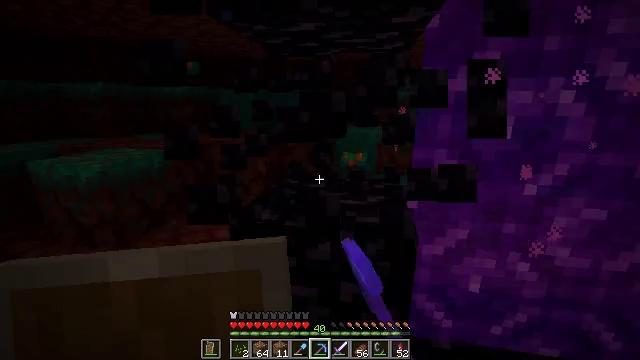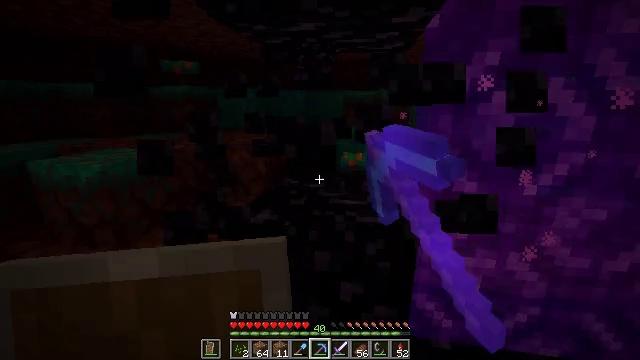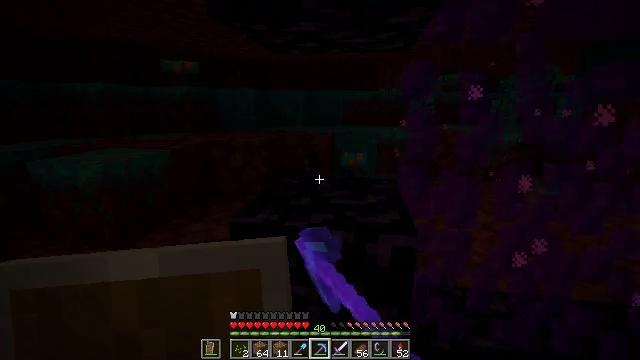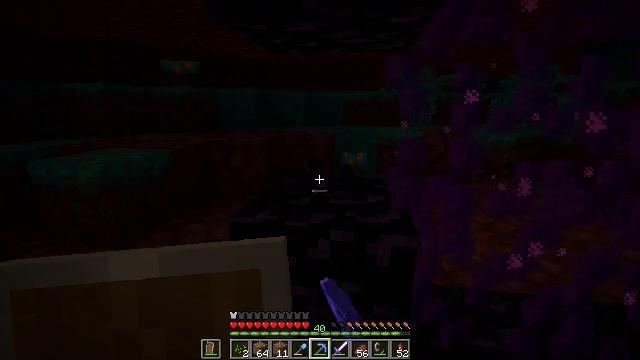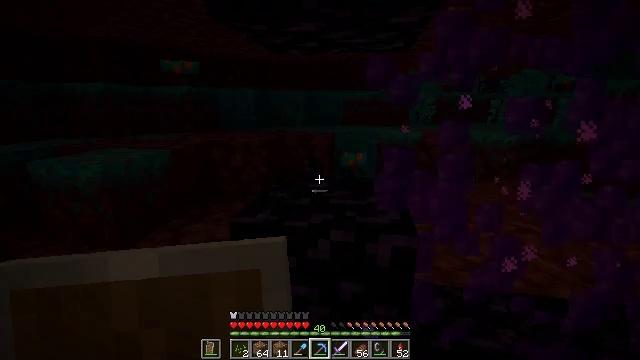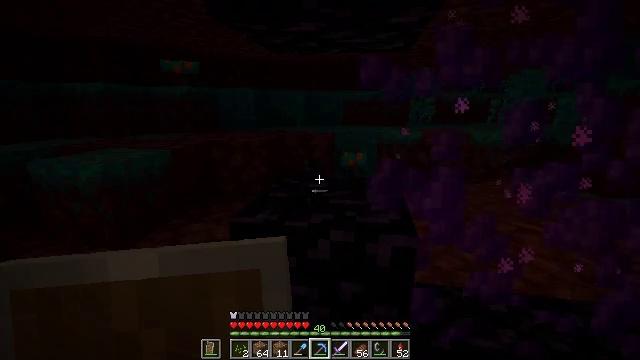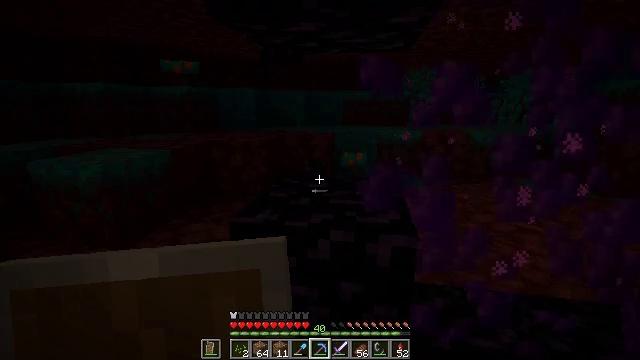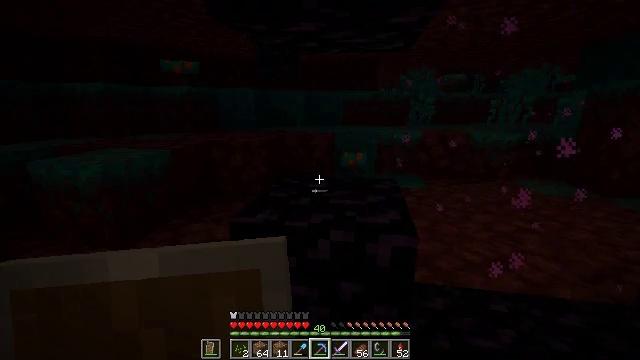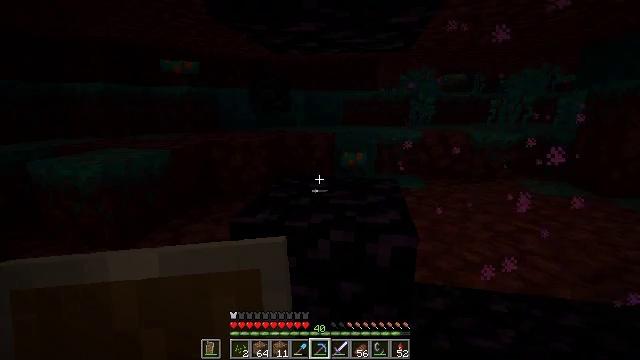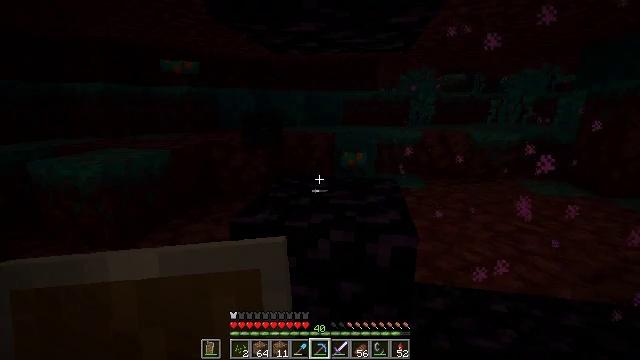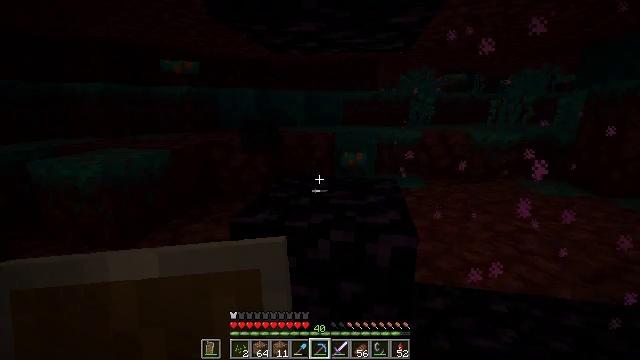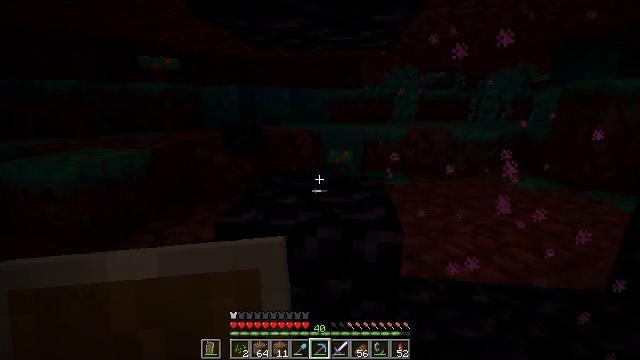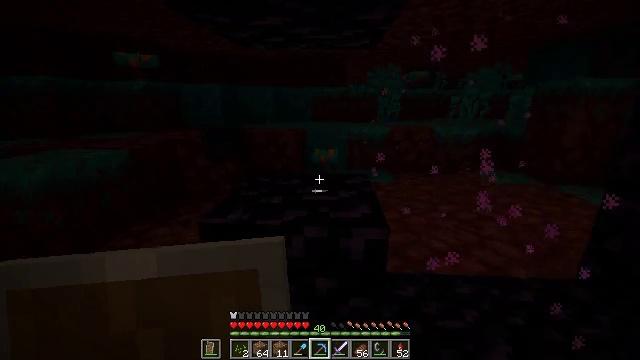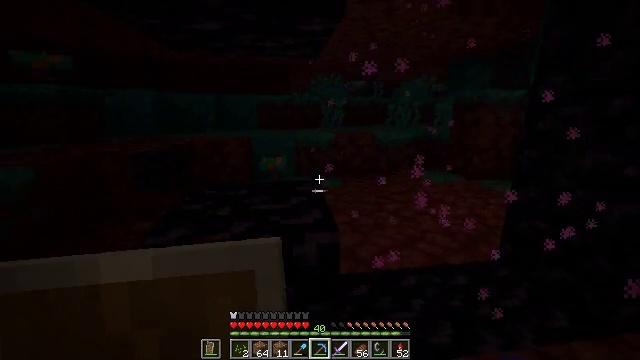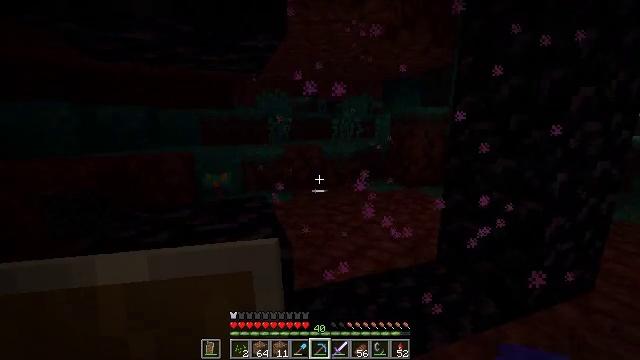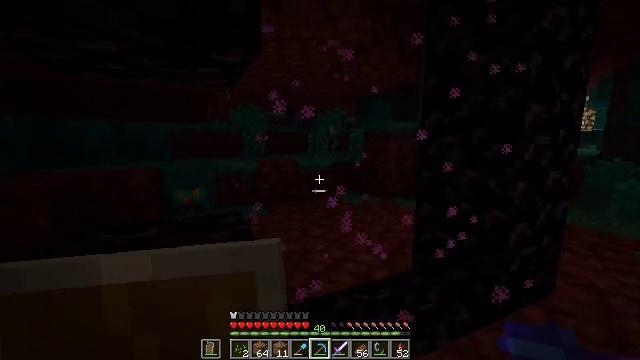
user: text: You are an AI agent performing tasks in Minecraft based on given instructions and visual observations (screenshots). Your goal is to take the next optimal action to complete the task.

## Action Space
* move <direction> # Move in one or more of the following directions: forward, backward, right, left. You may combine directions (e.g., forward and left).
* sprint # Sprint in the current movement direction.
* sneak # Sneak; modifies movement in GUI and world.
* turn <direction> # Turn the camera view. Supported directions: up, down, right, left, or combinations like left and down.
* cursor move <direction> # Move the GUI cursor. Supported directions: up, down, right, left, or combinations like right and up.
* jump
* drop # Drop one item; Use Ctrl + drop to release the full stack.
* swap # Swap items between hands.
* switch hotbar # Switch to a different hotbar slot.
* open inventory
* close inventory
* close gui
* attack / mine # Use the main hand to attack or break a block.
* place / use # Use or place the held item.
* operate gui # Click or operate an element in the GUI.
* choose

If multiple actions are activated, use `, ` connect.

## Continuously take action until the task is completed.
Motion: motion action
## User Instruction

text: Use a pickaxe to mine the warped nylium.
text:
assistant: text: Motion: attack / mine
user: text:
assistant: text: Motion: attack / mine
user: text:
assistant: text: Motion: no_op
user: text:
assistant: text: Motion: no_op
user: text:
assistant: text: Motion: no_op
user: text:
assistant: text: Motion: no_op
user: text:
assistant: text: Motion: no_op
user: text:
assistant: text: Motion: no_op
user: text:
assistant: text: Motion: no_op
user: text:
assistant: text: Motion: no_op
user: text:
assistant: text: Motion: turn right
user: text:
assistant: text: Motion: turn right
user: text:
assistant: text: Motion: turn right and up
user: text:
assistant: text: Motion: turn right and up
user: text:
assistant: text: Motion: turn right and up
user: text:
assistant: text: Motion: turn right
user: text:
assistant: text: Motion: turn right
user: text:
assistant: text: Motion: no_op
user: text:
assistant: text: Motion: turn right
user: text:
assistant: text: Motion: no_op
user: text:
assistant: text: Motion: no_op
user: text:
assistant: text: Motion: move forward
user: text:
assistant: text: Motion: move forward
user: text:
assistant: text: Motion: move forward
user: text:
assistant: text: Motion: move forward
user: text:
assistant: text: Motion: move forward, turn left and down
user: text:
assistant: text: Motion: move forward, turn left and down
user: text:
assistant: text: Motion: move forward, turn left
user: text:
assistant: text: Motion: turn left
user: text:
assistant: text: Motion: turn left